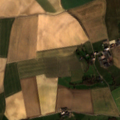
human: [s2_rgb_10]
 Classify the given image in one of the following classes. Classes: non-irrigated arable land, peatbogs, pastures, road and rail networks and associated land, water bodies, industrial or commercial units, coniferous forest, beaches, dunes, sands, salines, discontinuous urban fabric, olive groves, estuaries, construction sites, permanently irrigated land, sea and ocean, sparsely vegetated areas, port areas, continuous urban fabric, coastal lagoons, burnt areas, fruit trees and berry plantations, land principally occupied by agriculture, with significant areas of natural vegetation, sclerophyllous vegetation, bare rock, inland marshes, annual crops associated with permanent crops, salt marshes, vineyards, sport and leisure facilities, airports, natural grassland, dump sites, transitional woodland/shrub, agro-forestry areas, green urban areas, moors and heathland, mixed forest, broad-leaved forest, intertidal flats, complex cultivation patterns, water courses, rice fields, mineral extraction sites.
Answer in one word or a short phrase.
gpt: non-irrigated arable land, complex cultivation patterns